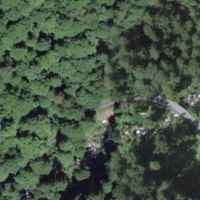
EUNIS habitat code: 43
Species observed at this site:
Vicia sepium